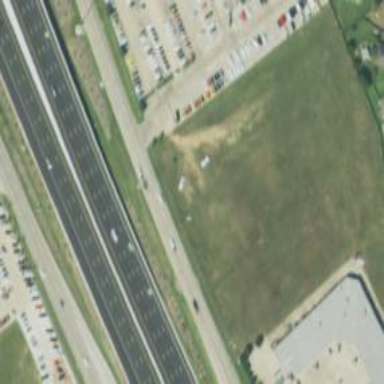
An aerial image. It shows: Secondary road with frontage road.